Field crop: maize
Growth stage: 2
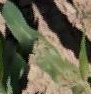
Species: maize